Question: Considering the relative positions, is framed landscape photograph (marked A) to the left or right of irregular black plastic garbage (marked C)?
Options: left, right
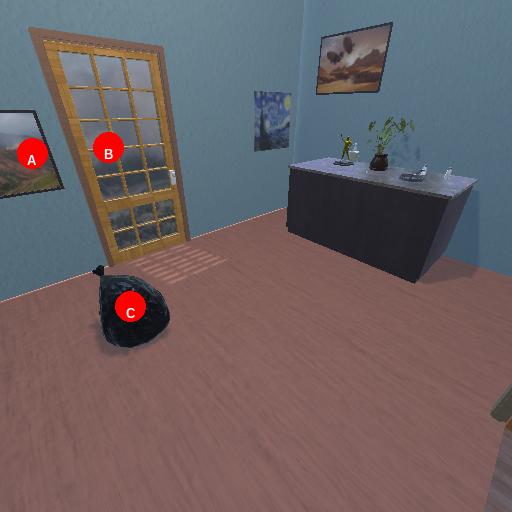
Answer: left